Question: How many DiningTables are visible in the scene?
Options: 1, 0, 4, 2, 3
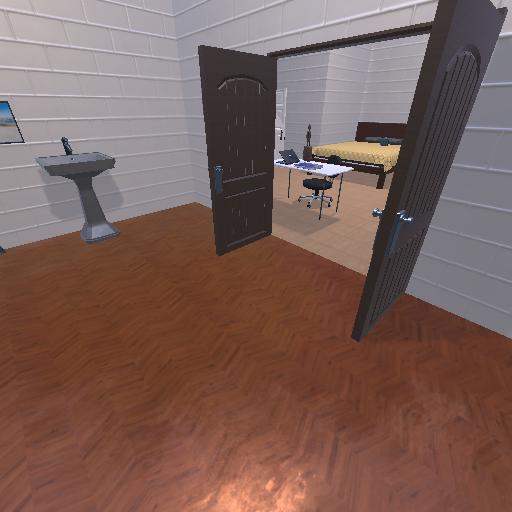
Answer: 1